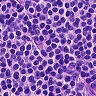
Metastatic tissue present: no